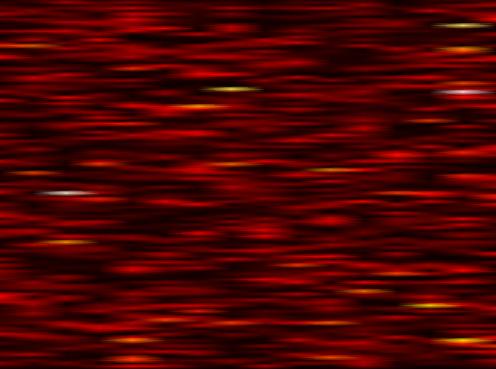
Label: FOFDM